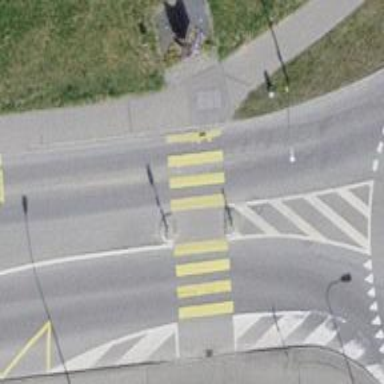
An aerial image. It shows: Uncontrolled crossing with zebra marking and crossing island.